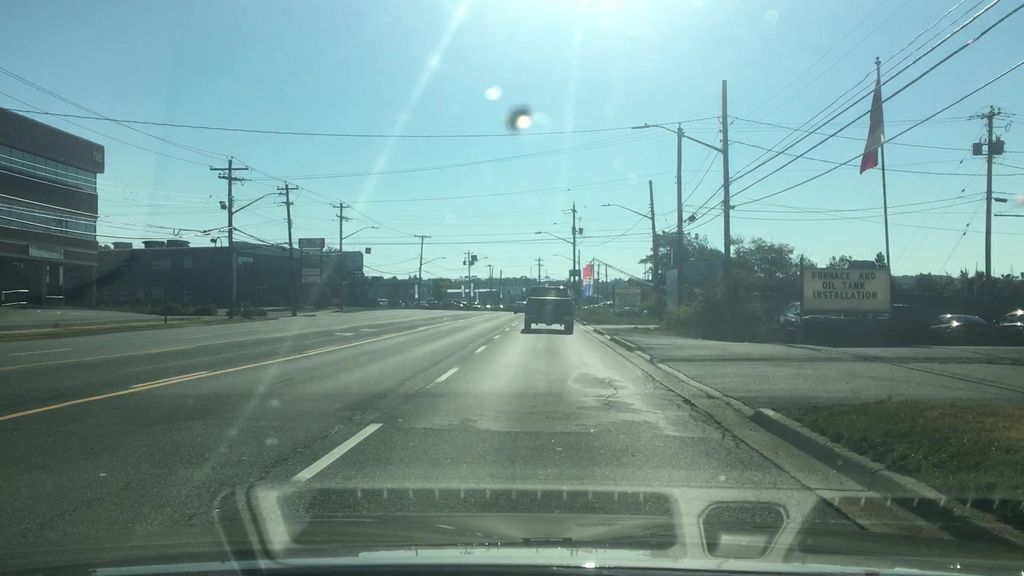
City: halifax